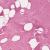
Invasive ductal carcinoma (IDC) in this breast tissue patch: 0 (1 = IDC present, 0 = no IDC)